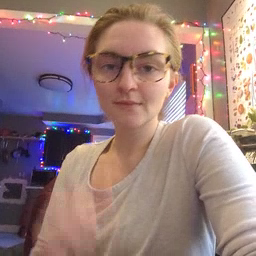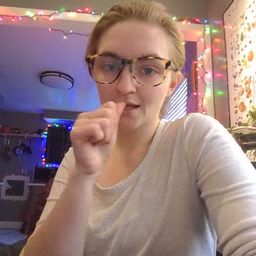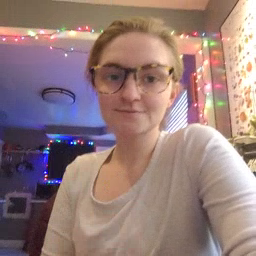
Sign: nuts